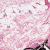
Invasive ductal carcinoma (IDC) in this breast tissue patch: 0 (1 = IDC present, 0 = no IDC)